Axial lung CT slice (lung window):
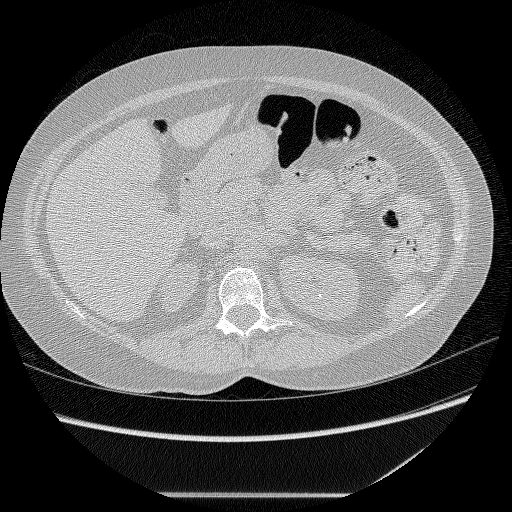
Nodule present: no